Field crop: maize
Growth stage: 1
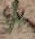
Species: atriplex